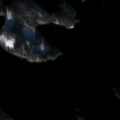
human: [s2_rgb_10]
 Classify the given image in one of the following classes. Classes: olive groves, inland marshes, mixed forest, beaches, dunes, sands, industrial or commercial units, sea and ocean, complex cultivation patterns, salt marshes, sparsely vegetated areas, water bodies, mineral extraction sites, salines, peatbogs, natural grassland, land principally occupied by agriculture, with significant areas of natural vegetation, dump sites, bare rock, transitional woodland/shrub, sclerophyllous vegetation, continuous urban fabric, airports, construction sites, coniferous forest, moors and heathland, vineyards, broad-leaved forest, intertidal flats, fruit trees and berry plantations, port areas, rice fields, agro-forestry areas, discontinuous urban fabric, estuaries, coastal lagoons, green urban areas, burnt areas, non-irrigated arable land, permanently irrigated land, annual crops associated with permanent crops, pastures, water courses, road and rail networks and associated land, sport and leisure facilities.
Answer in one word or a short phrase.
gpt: coniferous forest, mixed forest, water bodies